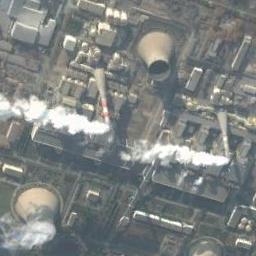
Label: thermal_power_station